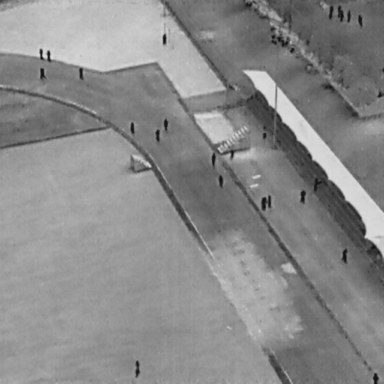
There are 23 People in the infrared image.